Current action and preconditions to check: path_clear

Your task: For each precondition in the list above, predict whether it will hold at this action.

Consider the current scene as observed from the mobile robot's camera, and analyze the predicted future states of all dynamic agents (e.g., people, animals, vehicles, or any moving entities) within the NEXT SECOND.

IMPORTANT: Only answer "very likely" if you are absolutely certain—based on strong, clear evidence—that a dynamic agent will violate the precondition in the predicted future state. Do NOT answer "very likely" for unlikely, ambiguous, or low-probability risks.

Ask yourself for each precondition: Is there a high probability, with clear and convincing evidence, that the predicted future states of any dynamic agent will interfere with the predicted future state of the currently executing action within the NEXT SECOND, causing that precondition to fail?

Assess the risk level based on these predictions. Use "likely" or "very likely" if motions create a clear risk of interference.

Use "neutral" or "improbable" if agents are nearby but their predicted paths are clearly diverging or non-conflicting.

Failure Risk Categories: "very improbable", "improbable", "neutral", "likely", "very likely"

Answer Format: Output ONLY the probability_of_failure value from these categories: "very improbable", "improbable", "neutral", "likely", "very likely"

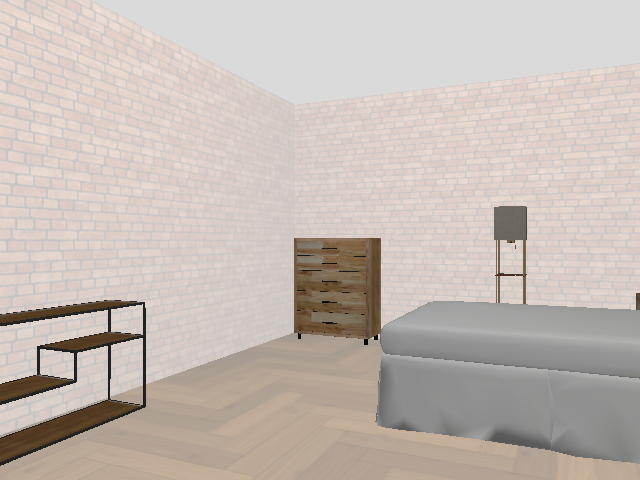

Answer: very improbable